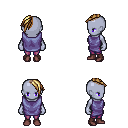
a pixel art fantasy rpg character, female body template, dark elf, purple skin, chain tabard jacket, magenta pants, blonde long mohawk hairstyle, maroon shoes, four views (front, back, left, right), 2x2 character sprite sheet, small pixel art, hard edges, no anti-aliasing